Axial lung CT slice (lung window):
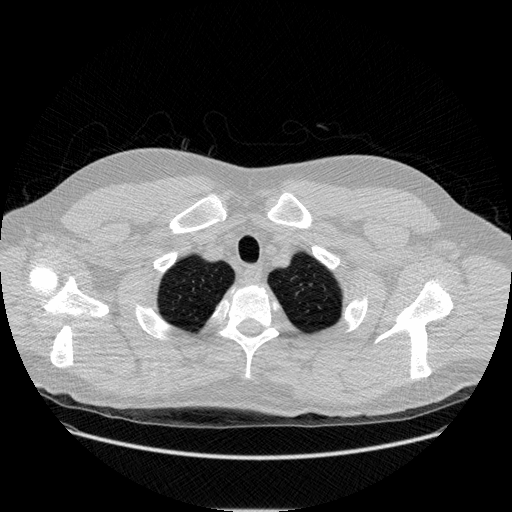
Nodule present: no